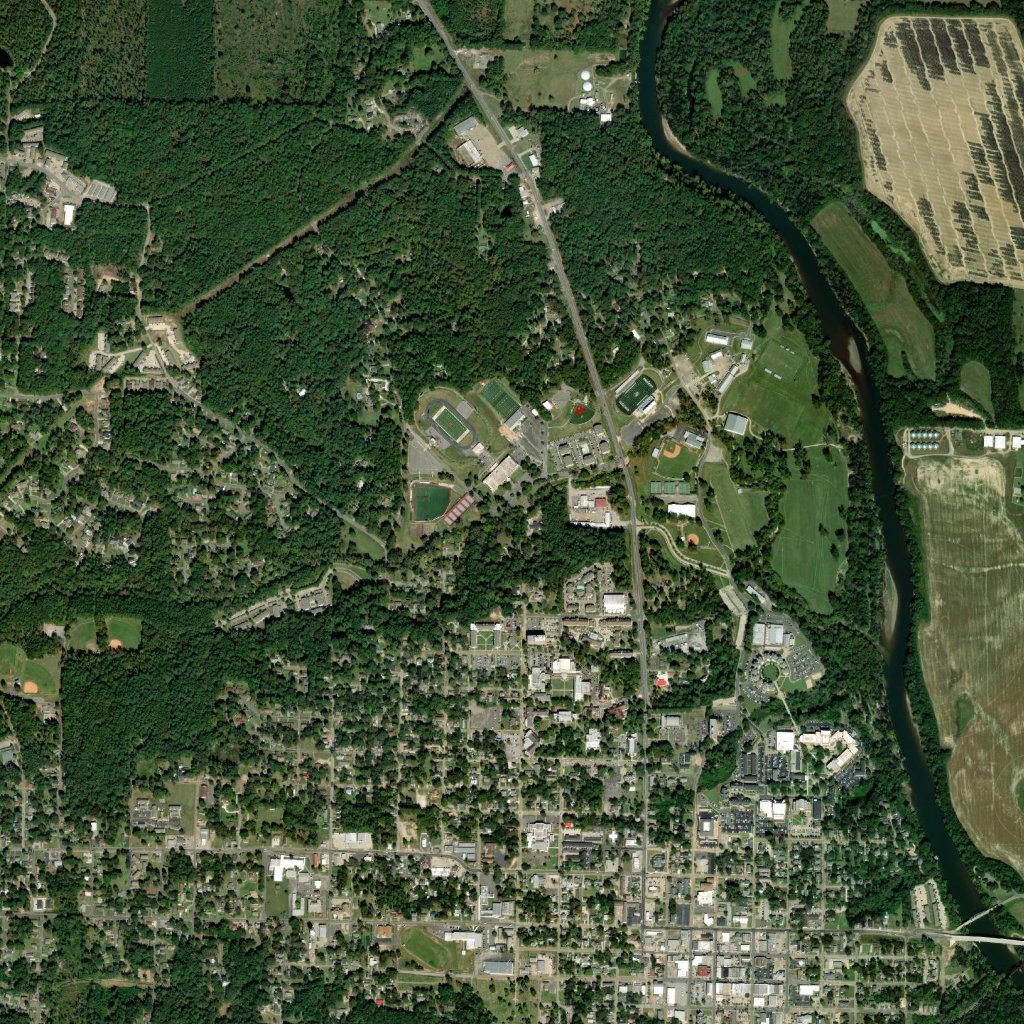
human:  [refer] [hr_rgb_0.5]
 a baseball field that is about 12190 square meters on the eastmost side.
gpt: <box>[[63, 42, 68, 47, 0]]</box>

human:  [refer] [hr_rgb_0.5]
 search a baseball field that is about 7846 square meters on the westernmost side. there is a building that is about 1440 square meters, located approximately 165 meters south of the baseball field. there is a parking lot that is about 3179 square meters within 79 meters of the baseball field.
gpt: <box>[[2, 64, 5, 68, 0]]</box>